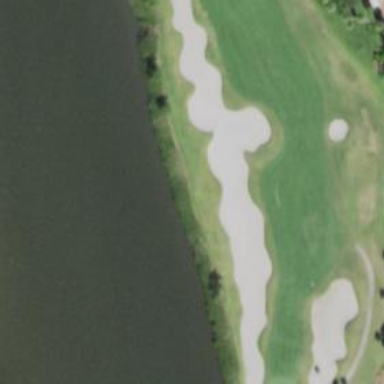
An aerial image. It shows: Sand bunker on golf course.